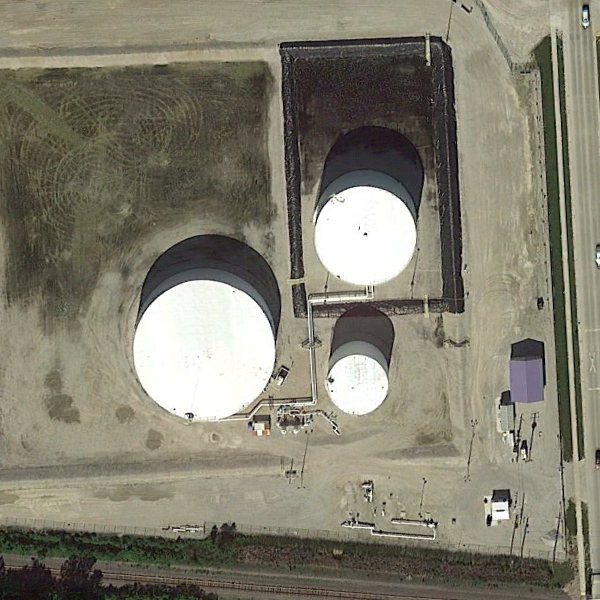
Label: StorageTanks